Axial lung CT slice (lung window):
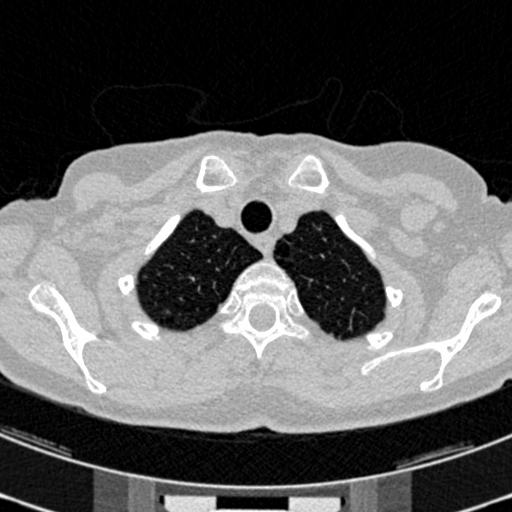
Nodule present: no